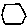
Label: hexagon